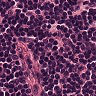
Metastatic tissue present: no